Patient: sex F, age 71
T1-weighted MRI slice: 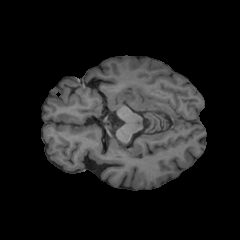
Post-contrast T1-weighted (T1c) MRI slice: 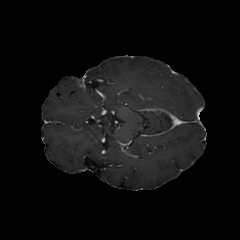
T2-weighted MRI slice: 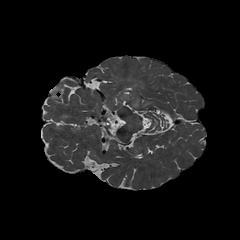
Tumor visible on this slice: yes
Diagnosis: Astrocytoma, IDH-mutant
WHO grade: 2